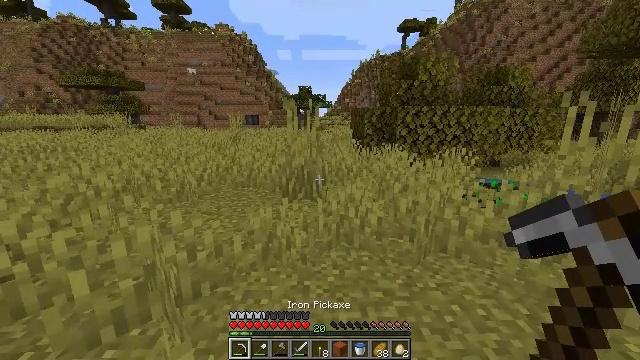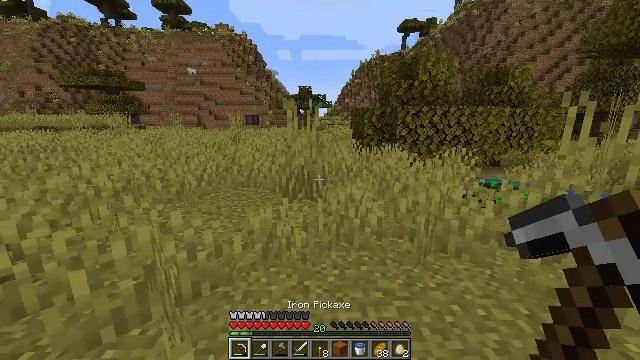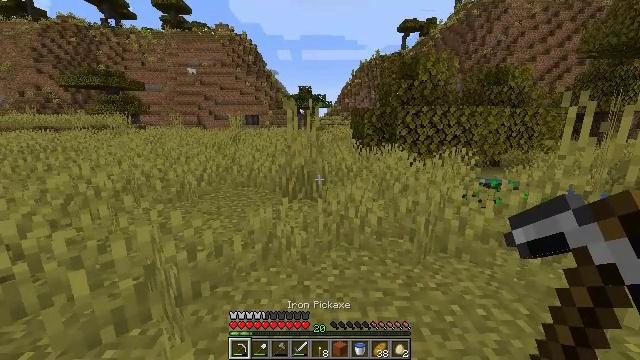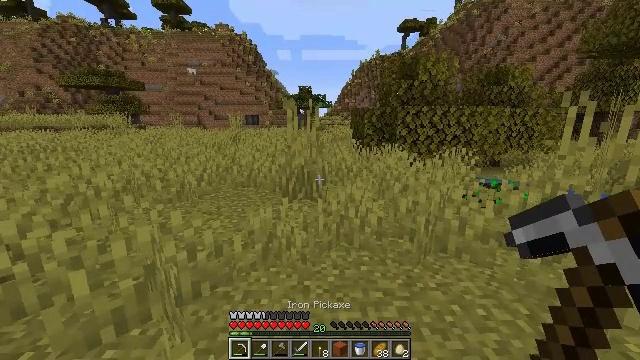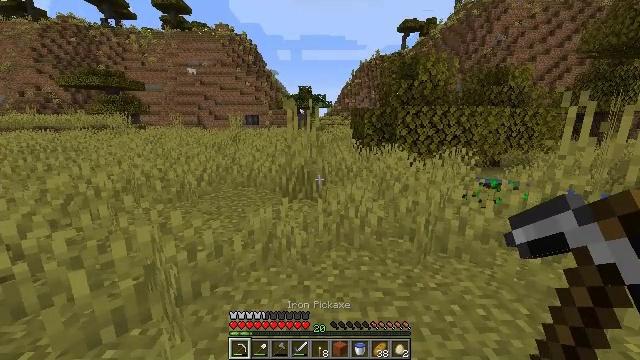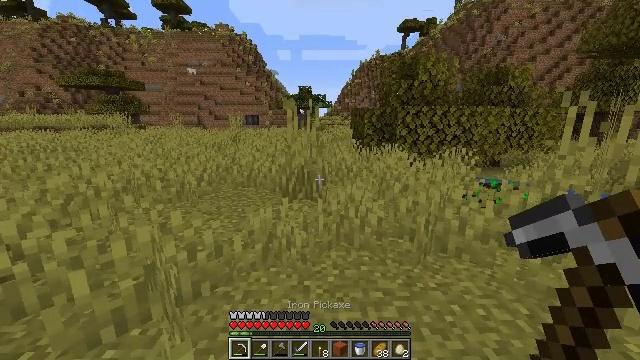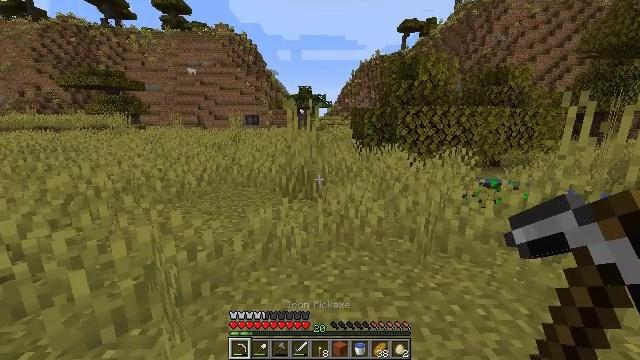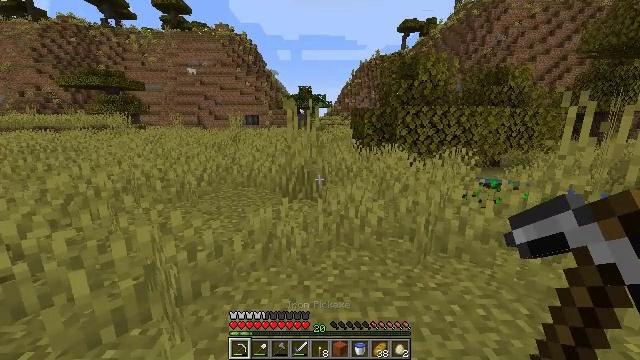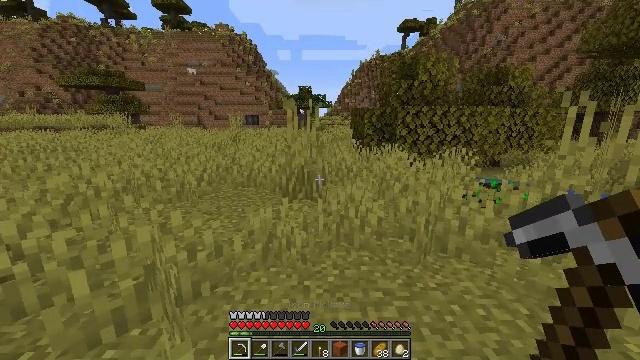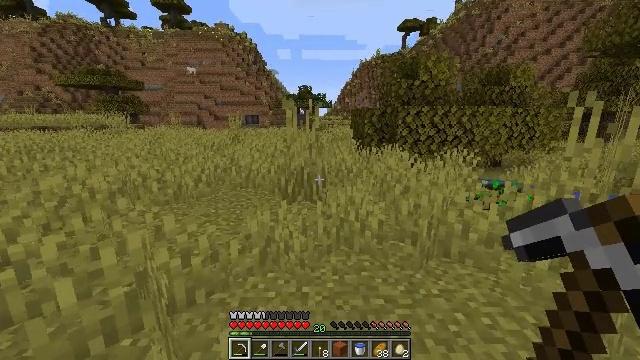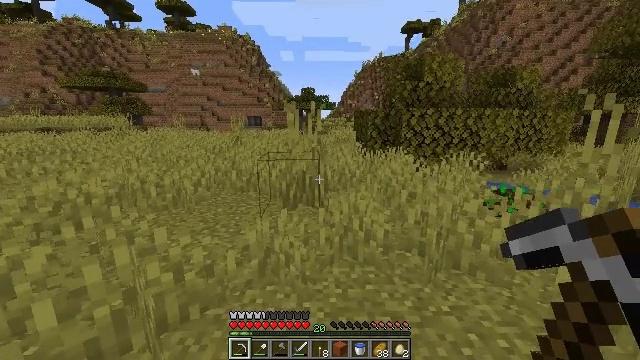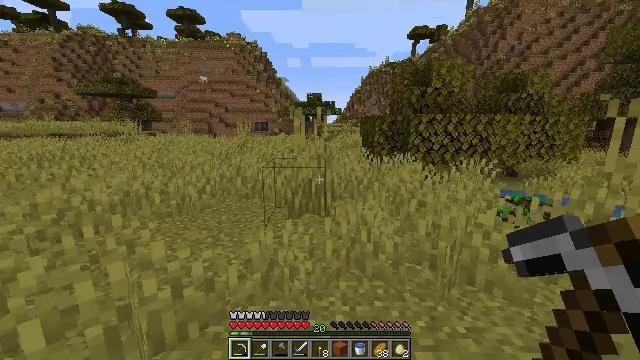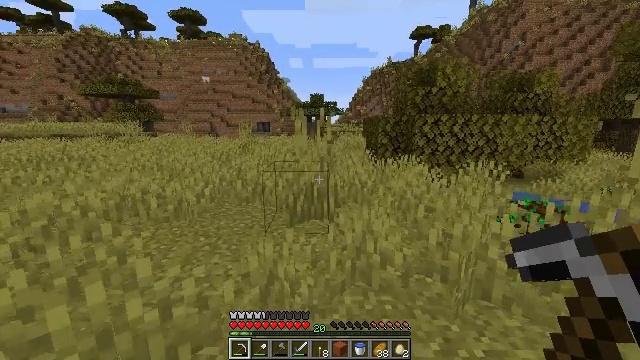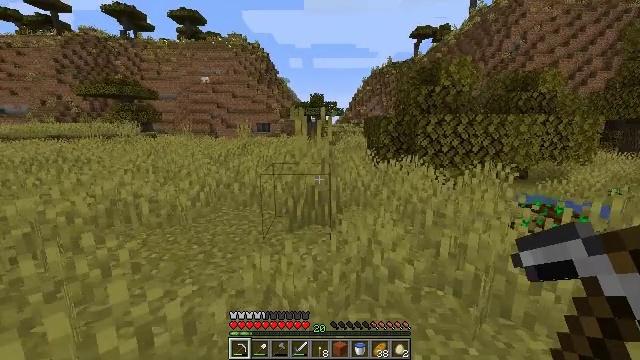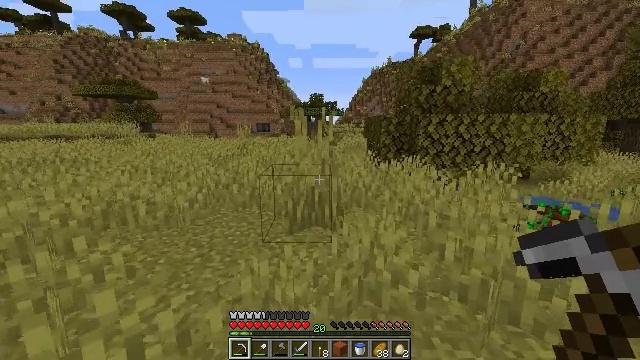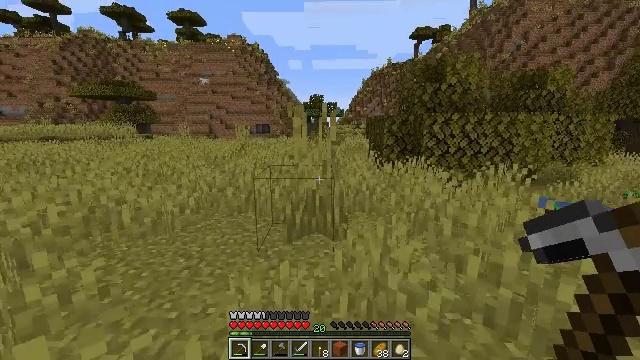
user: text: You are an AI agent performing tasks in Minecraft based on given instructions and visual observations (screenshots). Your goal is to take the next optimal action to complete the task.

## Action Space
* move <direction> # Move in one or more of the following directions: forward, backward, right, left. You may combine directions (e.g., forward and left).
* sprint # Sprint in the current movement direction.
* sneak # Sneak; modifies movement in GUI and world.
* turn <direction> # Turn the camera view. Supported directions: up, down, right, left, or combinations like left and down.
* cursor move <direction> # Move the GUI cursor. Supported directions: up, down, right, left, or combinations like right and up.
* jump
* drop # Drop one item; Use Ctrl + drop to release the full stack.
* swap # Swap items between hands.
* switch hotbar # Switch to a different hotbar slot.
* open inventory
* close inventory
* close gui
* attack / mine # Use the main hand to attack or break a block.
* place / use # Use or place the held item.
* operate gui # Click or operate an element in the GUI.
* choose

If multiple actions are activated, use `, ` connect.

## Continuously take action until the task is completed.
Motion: motion action
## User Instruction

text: Remove an iron pickaxe from the inventory.
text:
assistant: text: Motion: no_op
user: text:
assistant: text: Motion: no_op
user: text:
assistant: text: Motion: no_op
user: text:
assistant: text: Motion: no_op
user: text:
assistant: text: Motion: no_op
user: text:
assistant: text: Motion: no_op
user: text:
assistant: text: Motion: no_op
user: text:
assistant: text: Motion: no_op
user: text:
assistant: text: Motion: move forward
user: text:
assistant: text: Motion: move forward
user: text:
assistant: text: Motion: move forward, turn left and up
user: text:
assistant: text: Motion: move forward
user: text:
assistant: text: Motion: move forward
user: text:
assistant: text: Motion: move forward
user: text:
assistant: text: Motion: move forward
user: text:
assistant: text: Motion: move forward, sprint
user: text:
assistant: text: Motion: move forward, sprint
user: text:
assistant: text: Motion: move forward, sprint
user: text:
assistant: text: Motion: move forward, sprint
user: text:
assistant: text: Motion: move forward, sprint, jump
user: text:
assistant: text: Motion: move forward, sprint, jump
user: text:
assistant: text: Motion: move forward, sprint, jump
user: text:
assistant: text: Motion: move forward, sprint, jump
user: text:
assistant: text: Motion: move forward, sprint, jump
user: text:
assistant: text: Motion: move forward, sprint, jump
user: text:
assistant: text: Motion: move forward, sprint
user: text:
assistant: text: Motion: move forward, sprint
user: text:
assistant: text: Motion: move forward, sprint
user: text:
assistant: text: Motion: move forward, sprint
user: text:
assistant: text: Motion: move forward, sprint